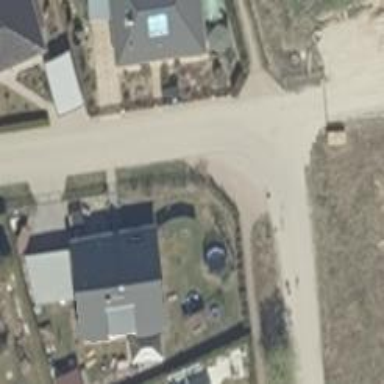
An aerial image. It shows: Residential road.